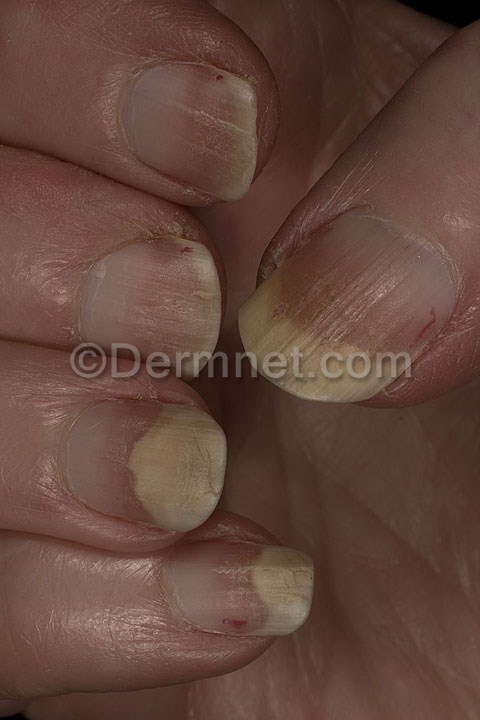
Disease: Nail Fungus and other Nail Disease